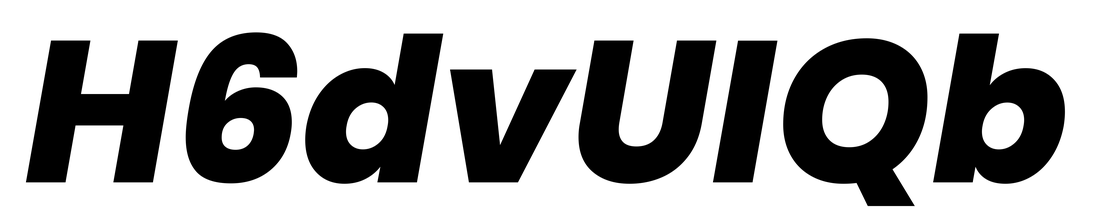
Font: Poppins-ExtraBoldItalic